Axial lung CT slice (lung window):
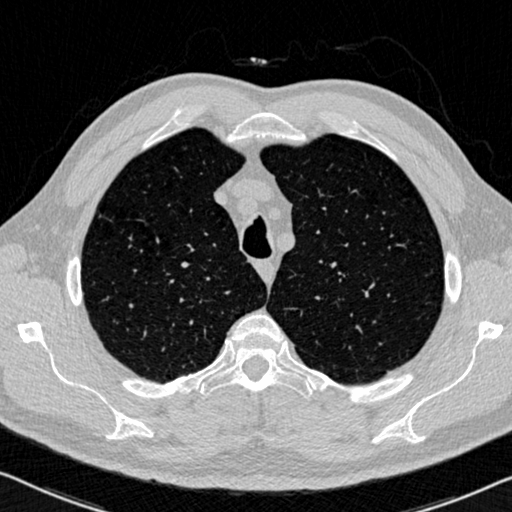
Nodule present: no